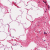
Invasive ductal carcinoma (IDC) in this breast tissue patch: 0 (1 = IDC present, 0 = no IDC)